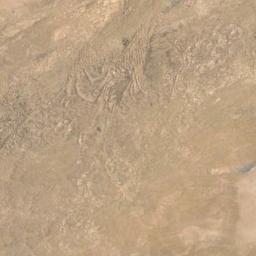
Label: desert